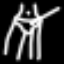
Label: pants